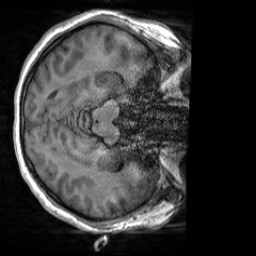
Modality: T1w
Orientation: axial
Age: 21
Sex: female
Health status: healthy
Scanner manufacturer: siemens
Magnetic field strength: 3 T
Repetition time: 2 s
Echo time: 0.00232 s